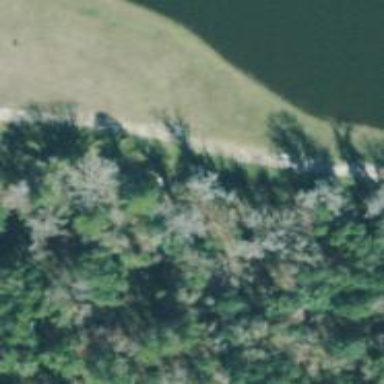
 perfect for leisurely sports activities."